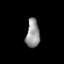
Tissue: prostate
Cell type: T cells
Senescence score: 0.8065
Nuclear area (px): 380
Mean DAPI intensity: 147.674